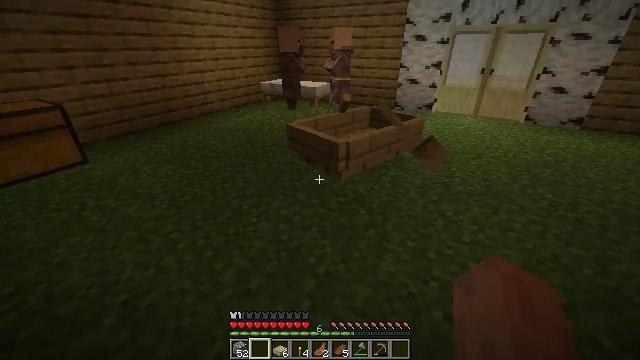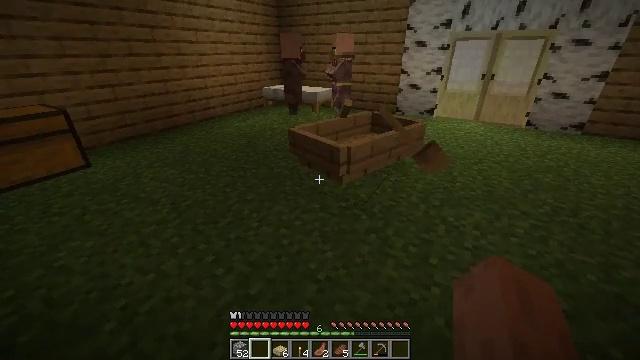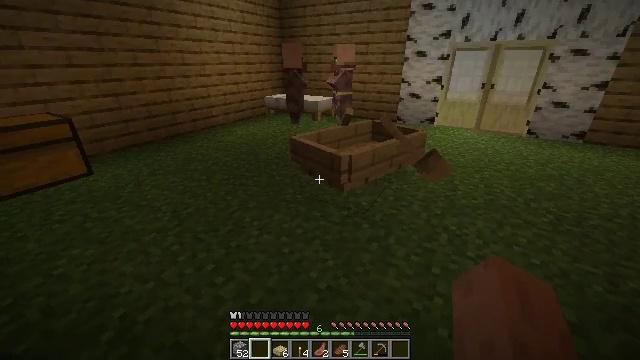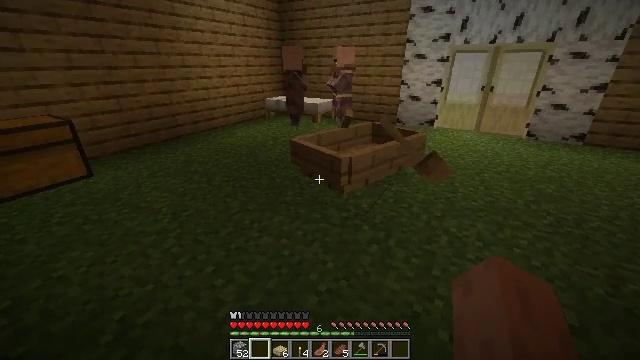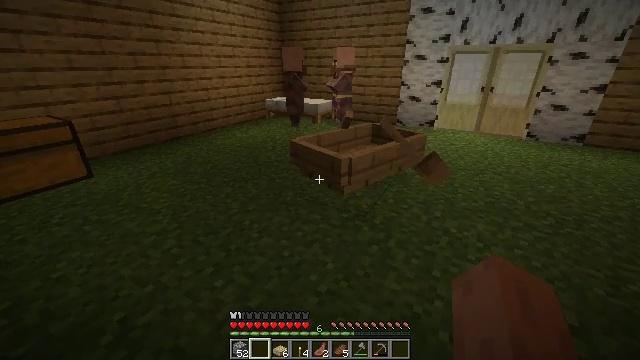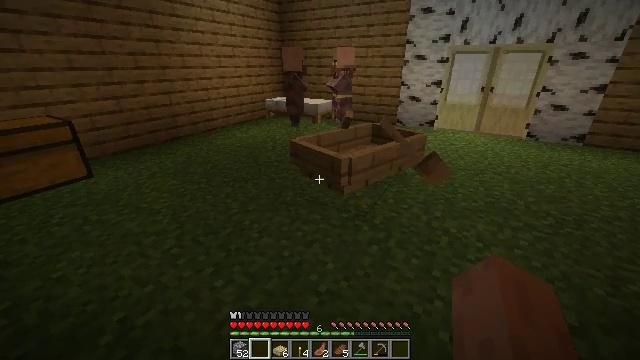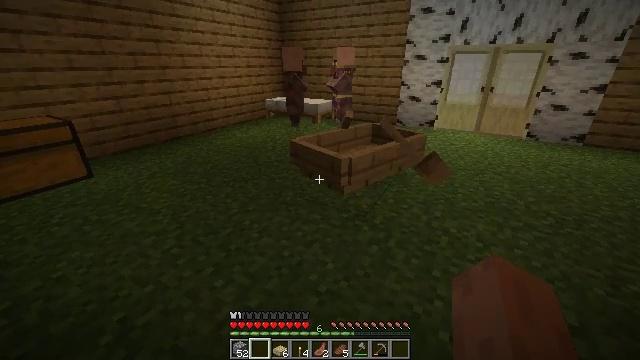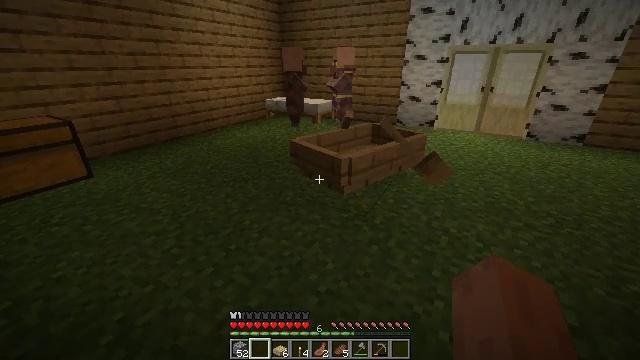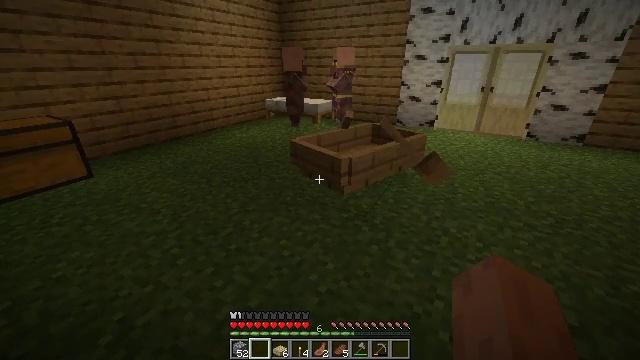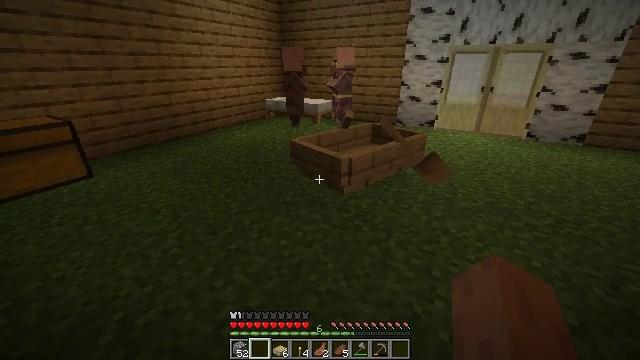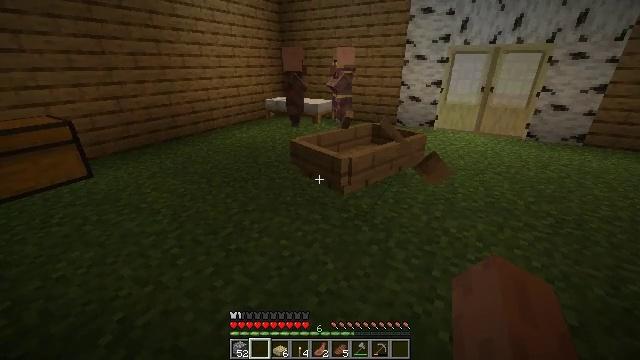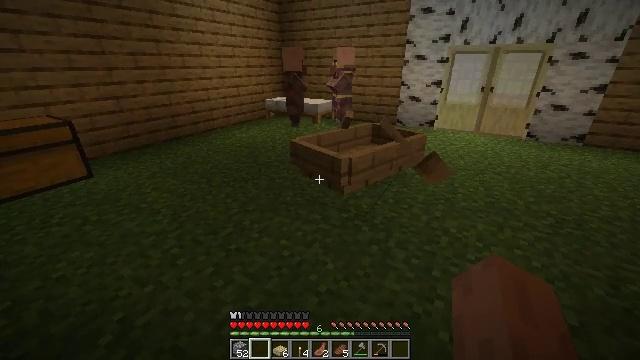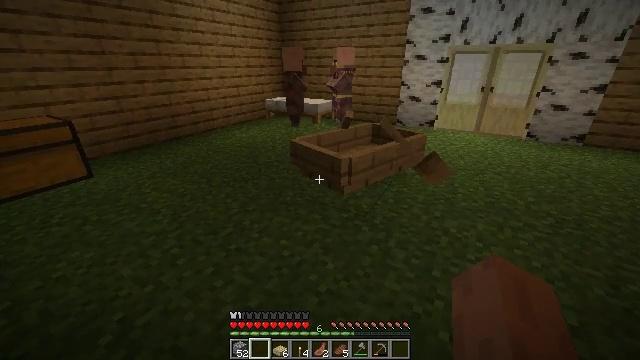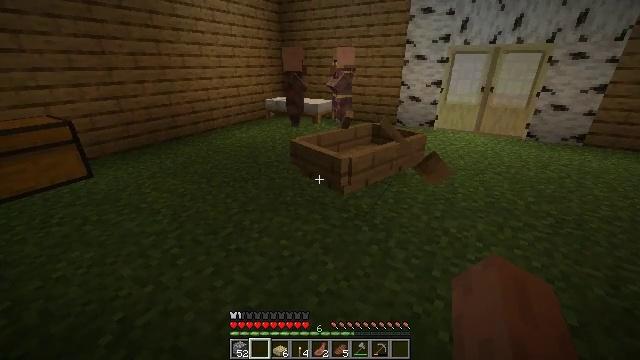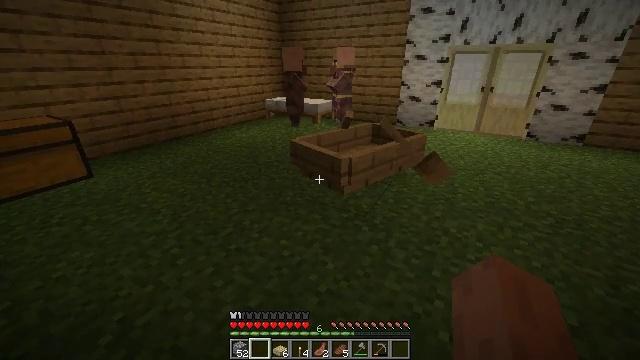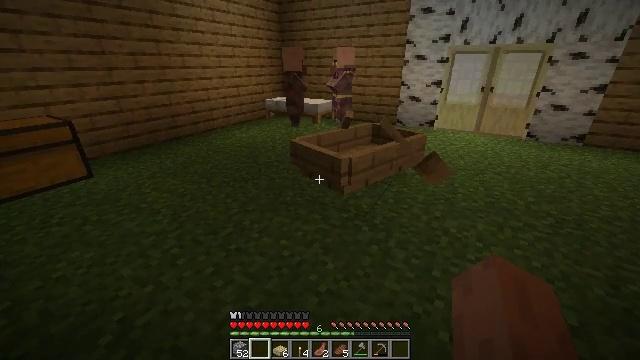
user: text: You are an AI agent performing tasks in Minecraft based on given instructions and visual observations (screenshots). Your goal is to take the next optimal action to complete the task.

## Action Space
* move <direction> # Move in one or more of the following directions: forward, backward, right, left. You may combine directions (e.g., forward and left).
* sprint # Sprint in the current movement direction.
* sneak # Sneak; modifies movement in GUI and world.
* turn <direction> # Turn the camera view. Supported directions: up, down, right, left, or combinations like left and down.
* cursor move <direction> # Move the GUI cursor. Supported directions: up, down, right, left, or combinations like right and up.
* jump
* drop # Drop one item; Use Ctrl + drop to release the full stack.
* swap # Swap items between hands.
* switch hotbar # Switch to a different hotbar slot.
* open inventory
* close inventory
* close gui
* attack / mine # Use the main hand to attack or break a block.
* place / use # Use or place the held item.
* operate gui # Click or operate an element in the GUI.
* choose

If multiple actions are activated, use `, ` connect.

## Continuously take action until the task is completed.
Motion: motion action
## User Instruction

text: Collect the oak planks from the structure.
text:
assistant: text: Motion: turn up
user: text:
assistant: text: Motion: turn up
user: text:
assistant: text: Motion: no_op
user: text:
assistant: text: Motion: no_op
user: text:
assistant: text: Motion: no_op
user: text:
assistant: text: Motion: no_op
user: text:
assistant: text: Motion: no_op
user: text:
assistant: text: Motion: no_op
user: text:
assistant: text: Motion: no_op
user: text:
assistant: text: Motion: no_op
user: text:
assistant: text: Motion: no_op
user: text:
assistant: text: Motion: no_op
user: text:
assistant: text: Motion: no_op
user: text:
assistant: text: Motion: no_op
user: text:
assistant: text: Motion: no_op
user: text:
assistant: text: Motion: no_op
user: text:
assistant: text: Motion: turn right
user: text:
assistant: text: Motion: turn right
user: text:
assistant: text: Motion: turn right
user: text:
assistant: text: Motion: turn right
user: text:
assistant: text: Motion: turn right
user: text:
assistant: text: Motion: no_op
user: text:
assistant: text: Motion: no_op
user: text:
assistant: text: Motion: no_op
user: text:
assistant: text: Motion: no_op
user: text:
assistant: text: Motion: no_op
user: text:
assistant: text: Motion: no_op
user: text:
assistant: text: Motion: no_op
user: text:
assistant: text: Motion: no_op
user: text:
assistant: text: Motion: no_op